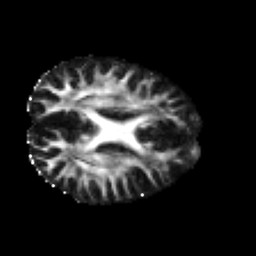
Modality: FA
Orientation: axial
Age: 27
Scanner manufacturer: philips
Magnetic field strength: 3 T
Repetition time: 8.6 s
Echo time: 0.127 s